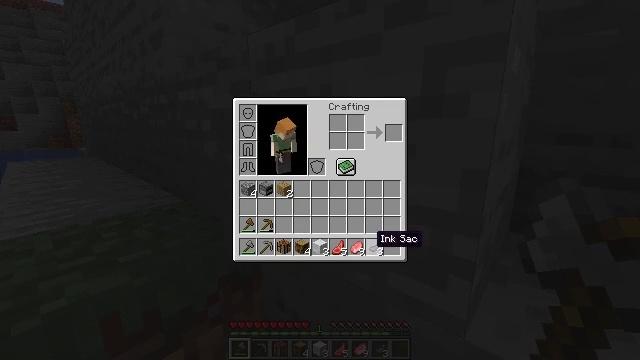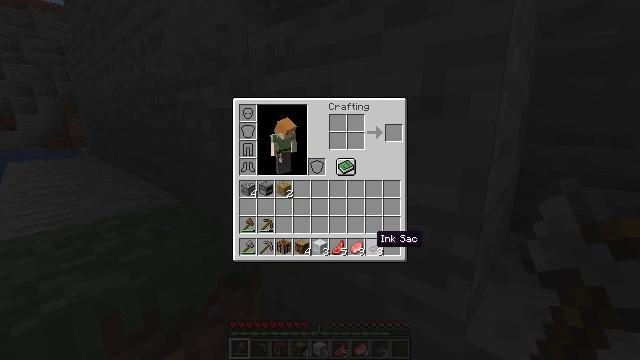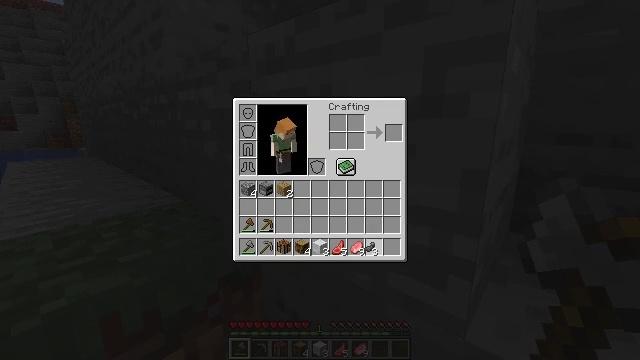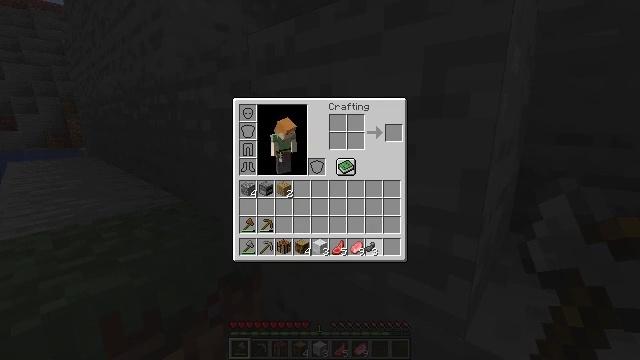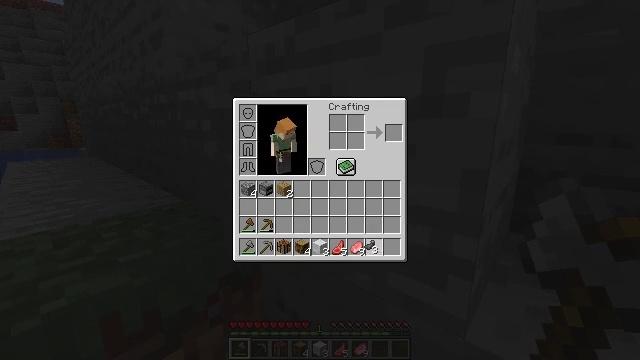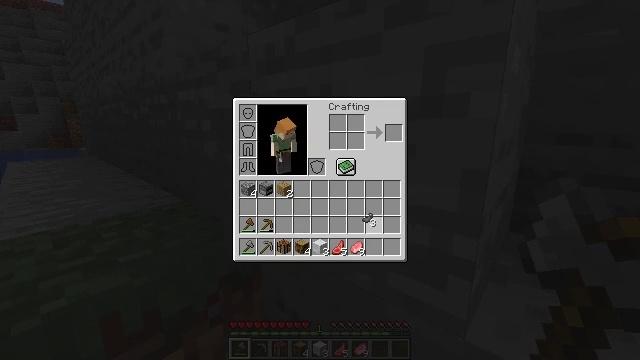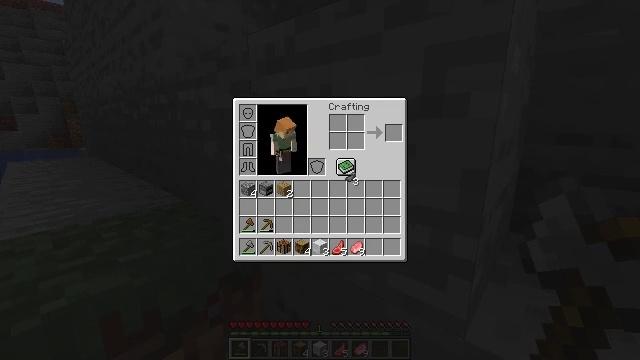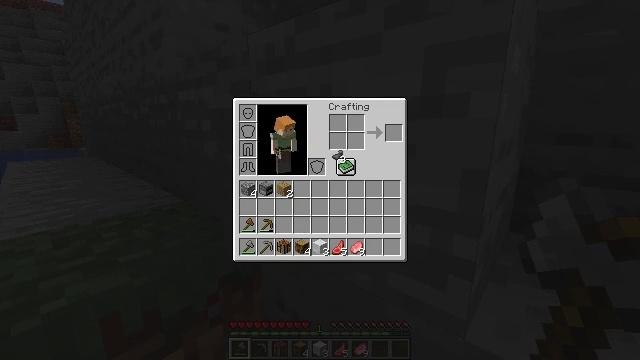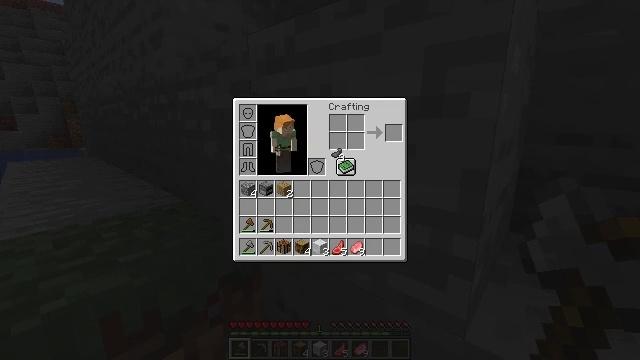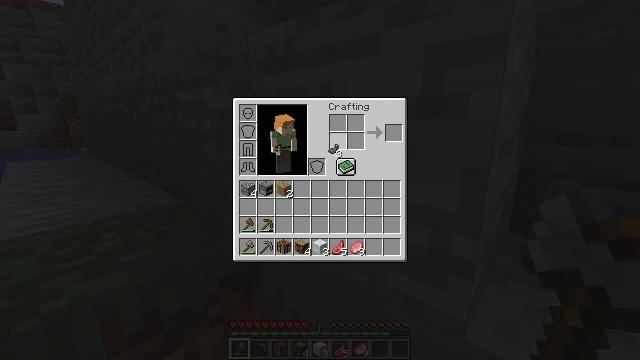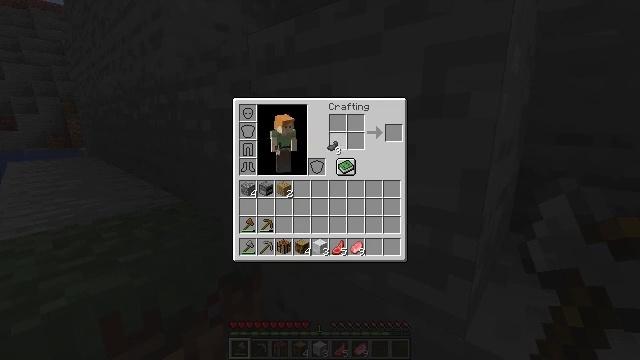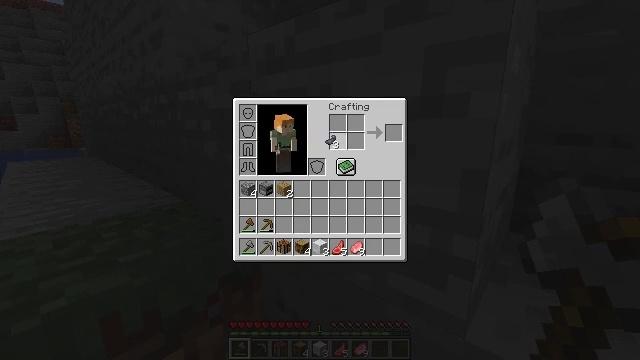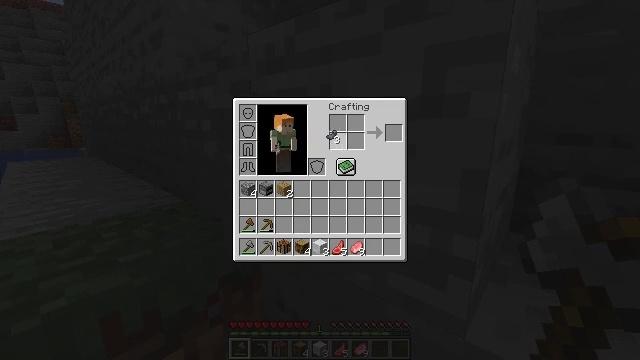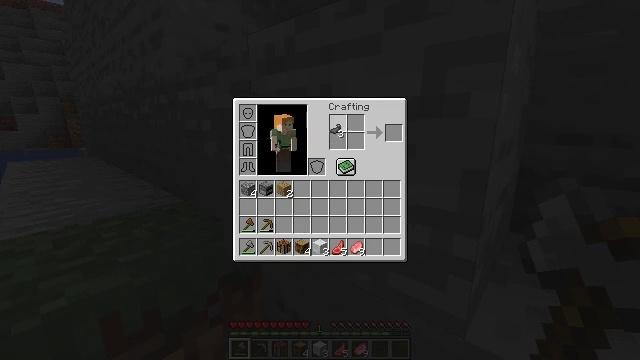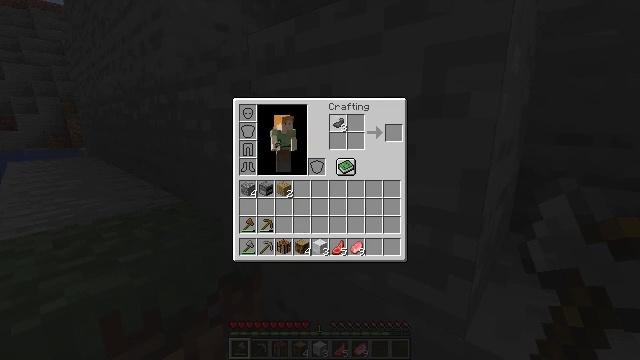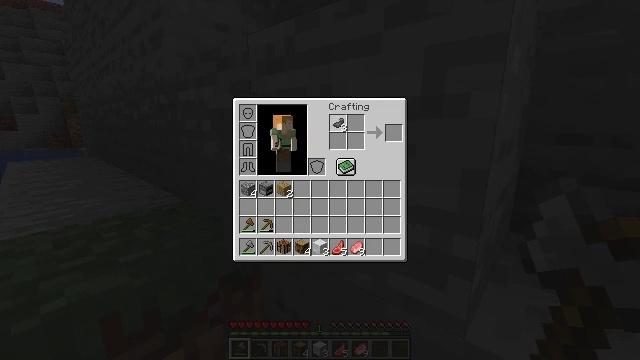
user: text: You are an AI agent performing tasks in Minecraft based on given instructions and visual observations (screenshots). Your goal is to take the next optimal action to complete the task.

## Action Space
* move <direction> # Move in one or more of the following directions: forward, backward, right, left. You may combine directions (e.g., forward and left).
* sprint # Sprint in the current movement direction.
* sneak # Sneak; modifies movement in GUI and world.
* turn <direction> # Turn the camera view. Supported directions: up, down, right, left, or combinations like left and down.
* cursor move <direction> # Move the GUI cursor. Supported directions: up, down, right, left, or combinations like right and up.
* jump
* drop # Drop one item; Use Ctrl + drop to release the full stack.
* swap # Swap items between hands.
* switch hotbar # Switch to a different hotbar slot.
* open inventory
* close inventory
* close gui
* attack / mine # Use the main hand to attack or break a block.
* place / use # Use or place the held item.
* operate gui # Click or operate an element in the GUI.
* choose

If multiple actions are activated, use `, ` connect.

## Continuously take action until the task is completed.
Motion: motion action
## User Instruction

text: Craft black dye.
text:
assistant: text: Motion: no_op
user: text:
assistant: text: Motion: operate gui
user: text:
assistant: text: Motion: operate gui
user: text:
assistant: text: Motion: no_op
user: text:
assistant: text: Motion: cursor move up
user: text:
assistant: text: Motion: cursor move left and up
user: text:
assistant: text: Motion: cursor move left and up
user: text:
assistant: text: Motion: no_op
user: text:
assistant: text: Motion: no_op
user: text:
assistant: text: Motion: no_op
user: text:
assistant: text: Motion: no_op
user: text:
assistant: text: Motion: no_op
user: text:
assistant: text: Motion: no_op
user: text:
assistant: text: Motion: no_op
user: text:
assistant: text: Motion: no_op
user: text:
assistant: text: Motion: no_op
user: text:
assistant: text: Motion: operate gui
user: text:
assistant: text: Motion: operate gui
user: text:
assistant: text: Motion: no_op
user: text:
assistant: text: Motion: no_op
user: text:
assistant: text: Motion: no_op
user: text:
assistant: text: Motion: cursor move right
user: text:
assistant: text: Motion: sneak, cursor move right
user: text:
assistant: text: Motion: sneak
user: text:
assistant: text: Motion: sneak
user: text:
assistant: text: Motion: sneak
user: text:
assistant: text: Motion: sneak
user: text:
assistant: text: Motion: sneak
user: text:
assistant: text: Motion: sneak
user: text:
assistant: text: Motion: sneak